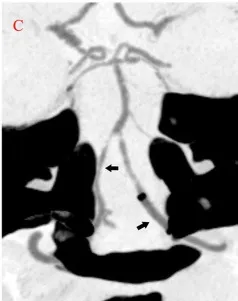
(C) Computed tomography angiography revealing the patency of both VAs (arrow). MRI, magnetic resonance imaging; VA, Vertebral Artery.
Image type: radiology (ct)